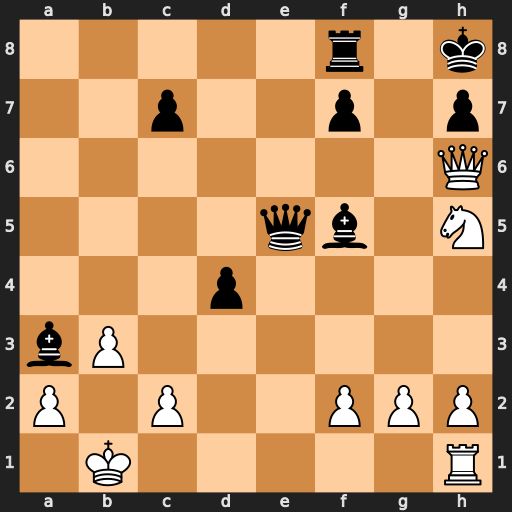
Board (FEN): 5r1k/2p2p1p/7Q/4qb1N/3p4/bP6/P1P2PPP/1K5R
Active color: w
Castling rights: -
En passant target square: -
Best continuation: f4 Bxc2+ Ka1 Bb4 Qxf8+ Bxf8 fxe5